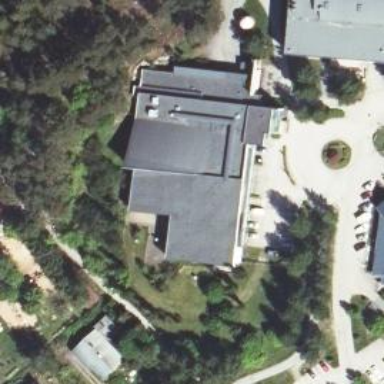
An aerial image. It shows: Public building within sports center primarily for swimming.